Question: I couldn't find a relevant checkbox or setting in the Tools > Options or Tools > Customize, and the VSIX extensions I could find are too radical and remove the entire title bar, which is not what I want. The quick search toolbar also doesn't help. I just want to remove the "Sign in" button as I don't use an account and it eats up valuable space in my already cramped main toolbar and the project name gets ellipsized in the middle.

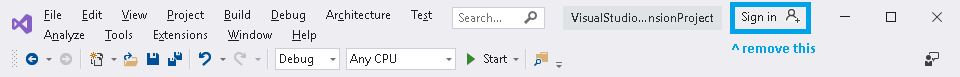
Answer: You can remove the "Sign in" control from Visual Studio 2019 title bar installing my <URL> extension.